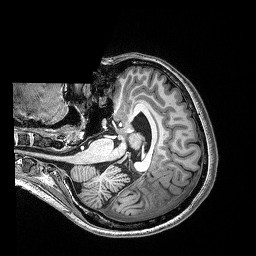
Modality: T1w
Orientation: axial